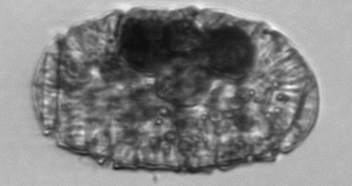
Label: Polykrikos